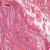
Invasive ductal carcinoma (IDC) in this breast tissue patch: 0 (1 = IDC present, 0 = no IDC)